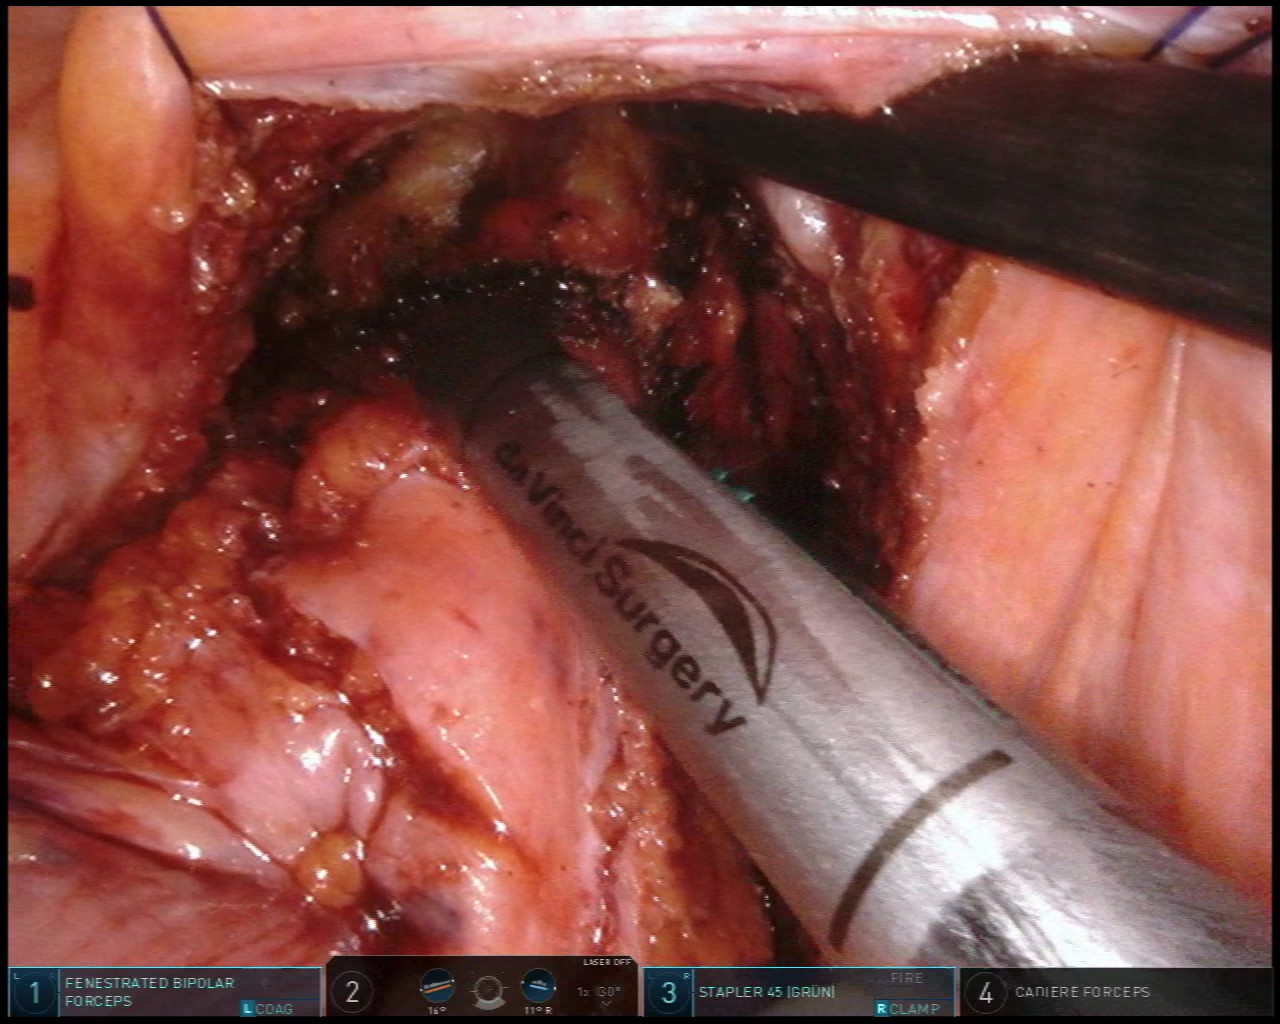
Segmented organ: vesicular_glands
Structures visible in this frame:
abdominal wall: no
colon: no
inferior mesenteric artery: no
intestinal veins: no
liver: no
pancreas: no
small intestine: no
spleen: no
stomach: no
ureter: no
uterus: no
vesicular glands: yes